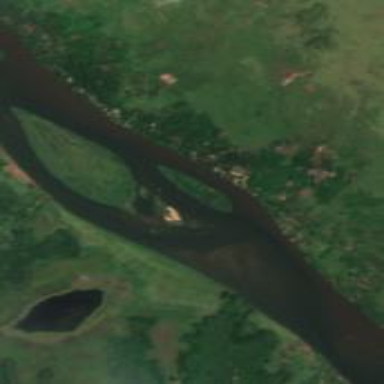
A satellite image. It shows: Beautiful river scene.